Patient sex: M
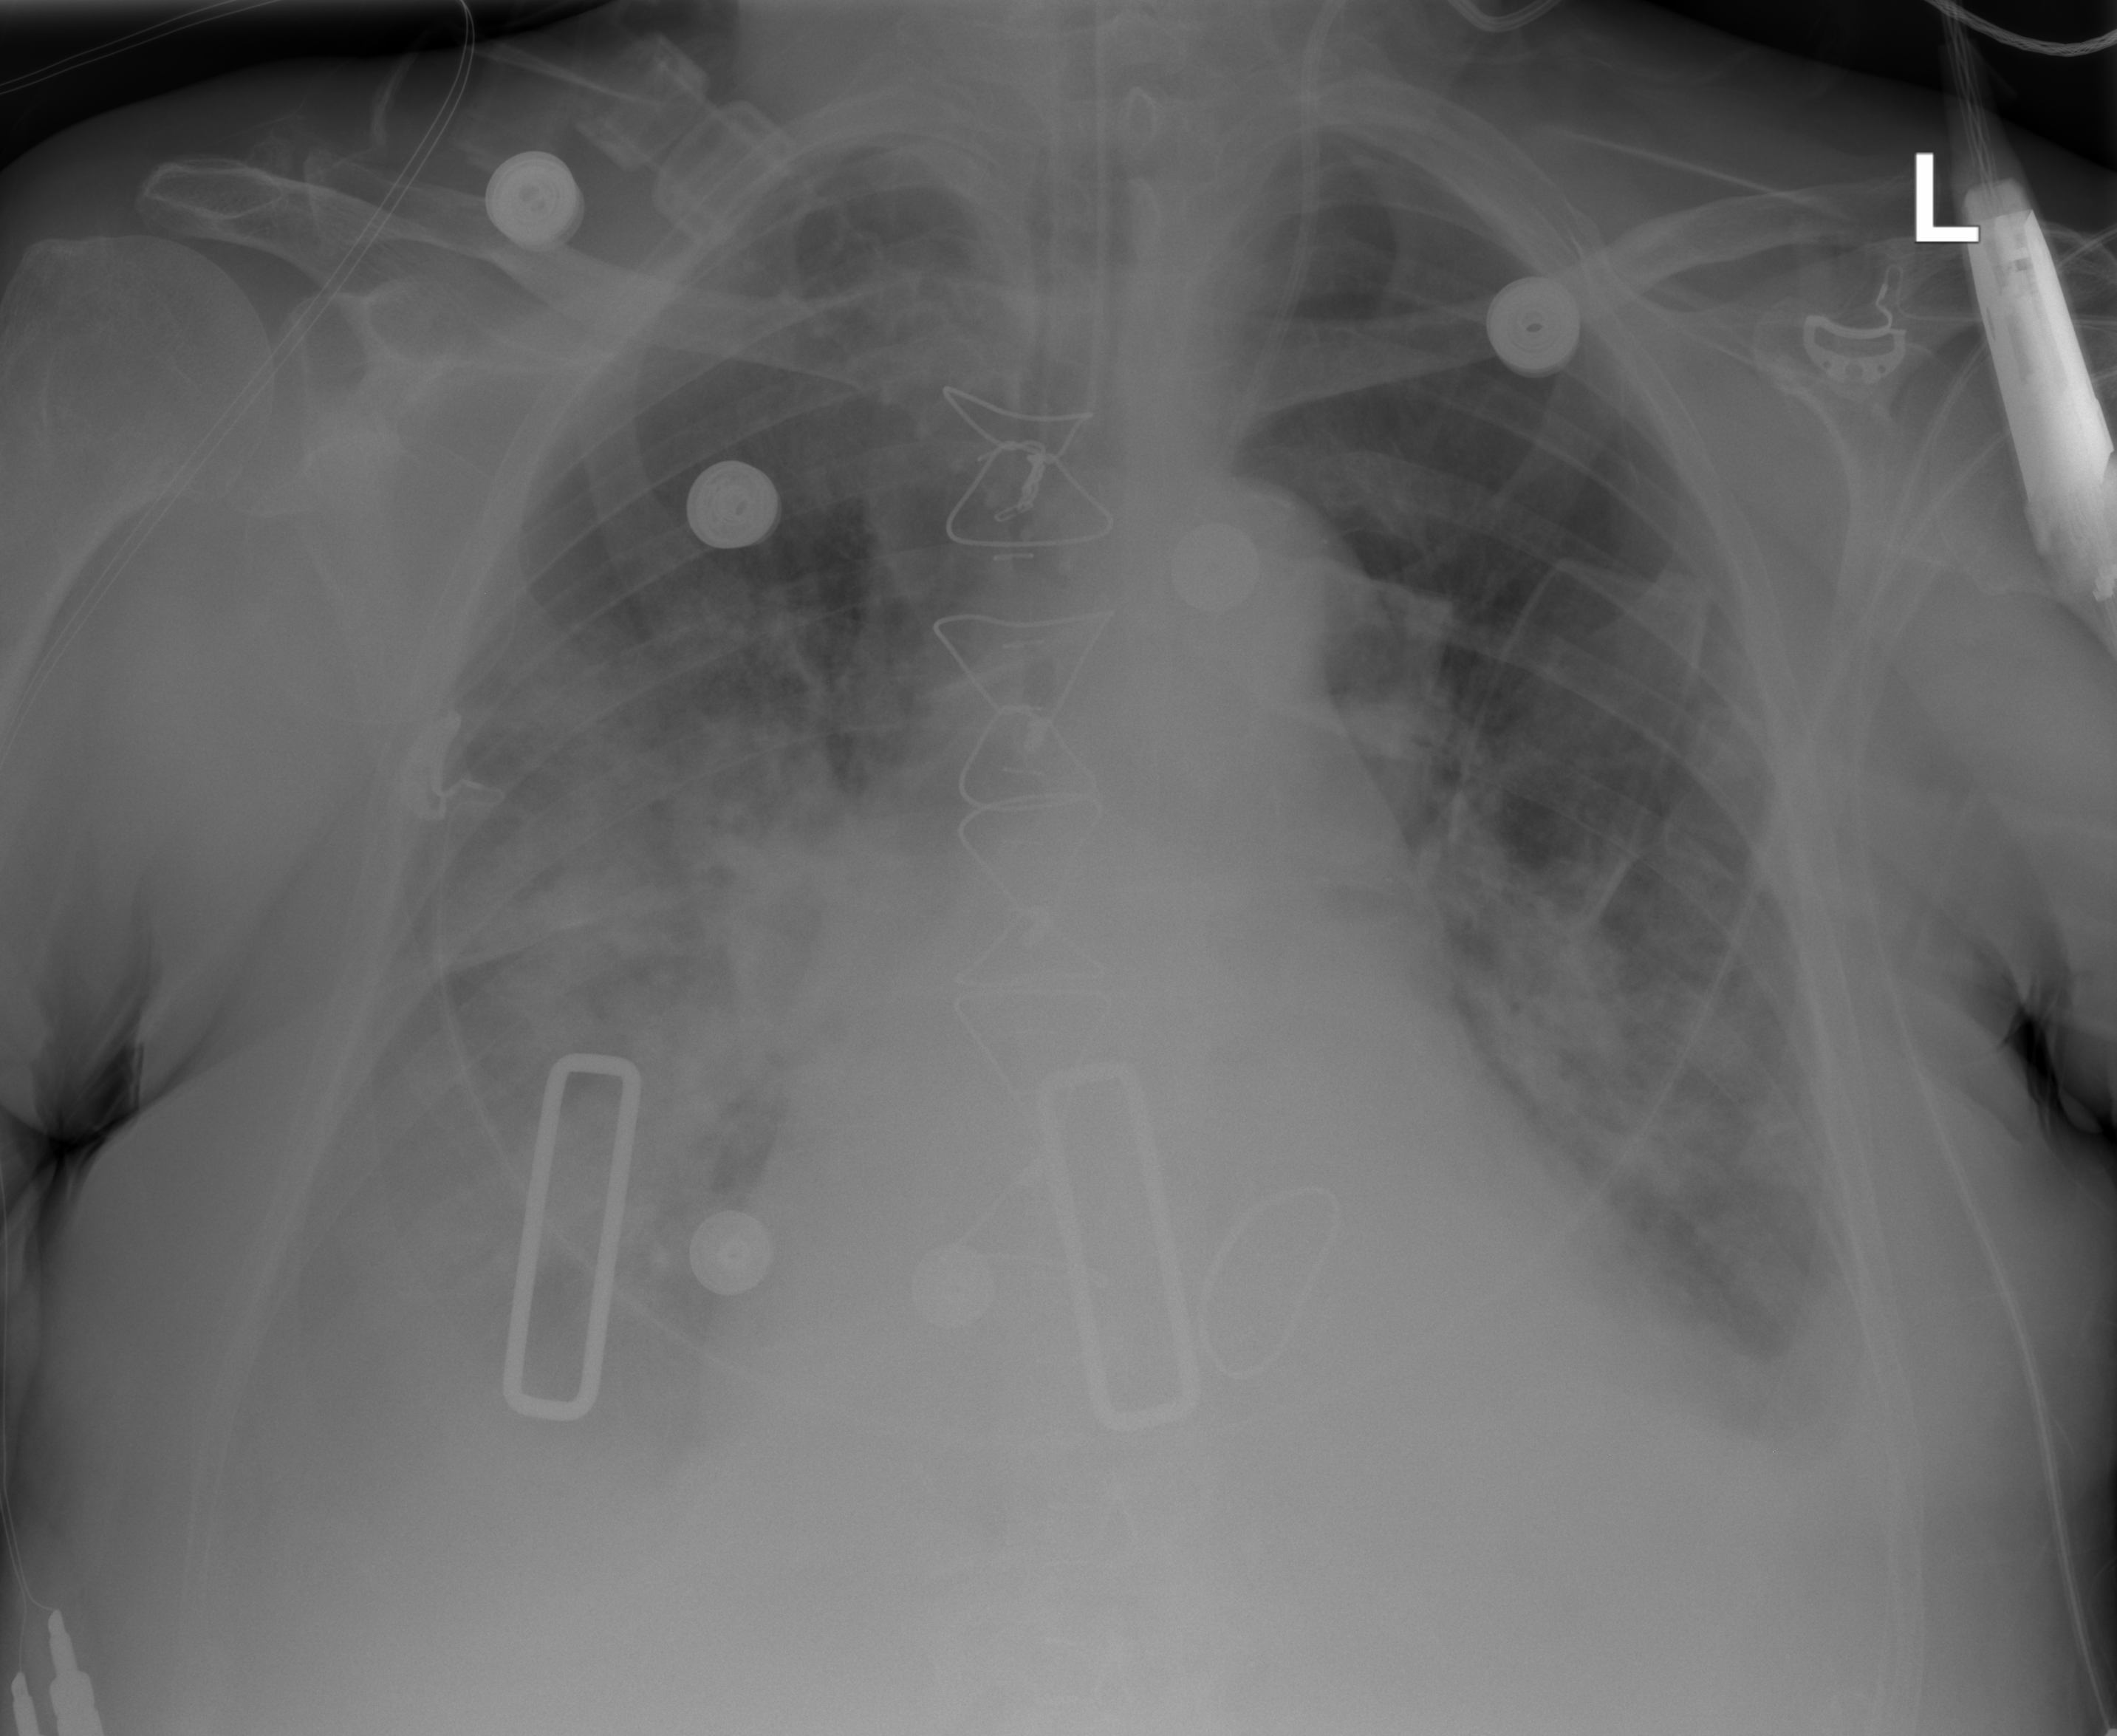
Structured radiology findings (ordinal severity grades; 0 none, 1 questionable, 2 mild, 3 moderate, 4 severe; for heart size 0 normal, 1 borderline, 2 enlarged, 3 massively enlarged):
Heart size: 2
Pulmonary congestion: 2
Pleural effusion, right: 2
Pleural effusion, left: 2
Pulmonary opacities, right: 2
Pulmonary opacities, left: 2
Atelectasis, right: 2
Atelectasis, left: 2